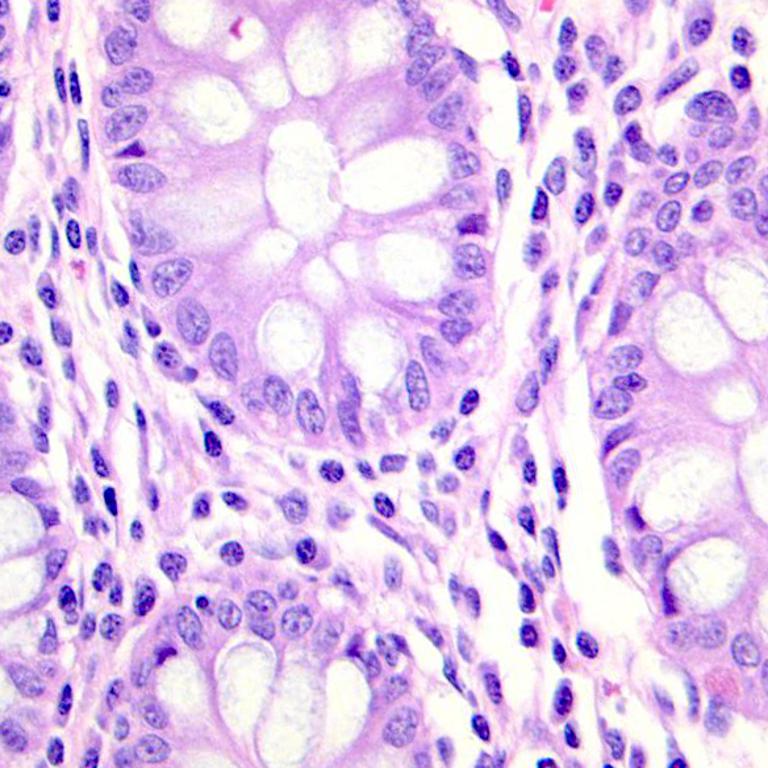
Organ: colon
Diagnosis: benign